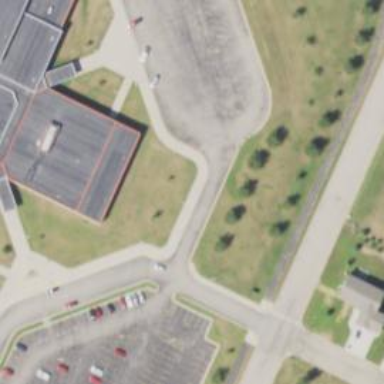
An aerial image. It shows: Asphalt driveway designated for school.